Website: home-depot
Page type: account-selection
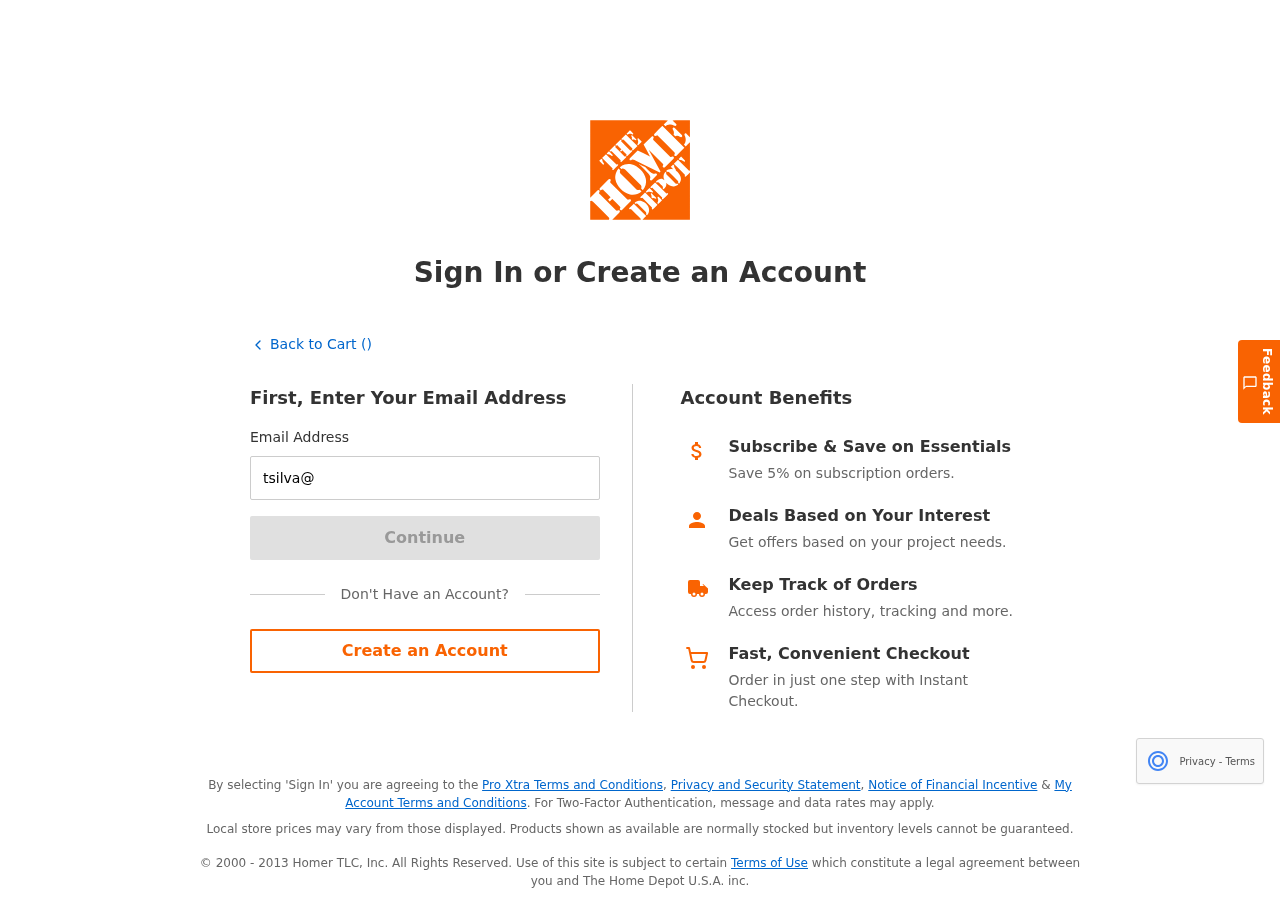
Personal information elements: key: PII_EMAIL
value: tsilva@gmail.com